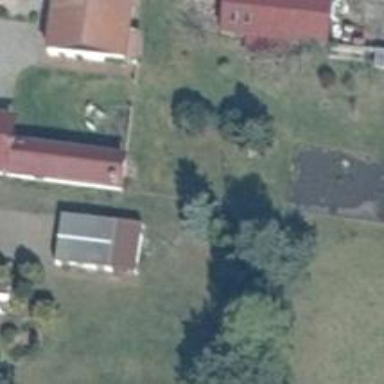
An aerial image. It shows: Evergreen needle-leaved tree.